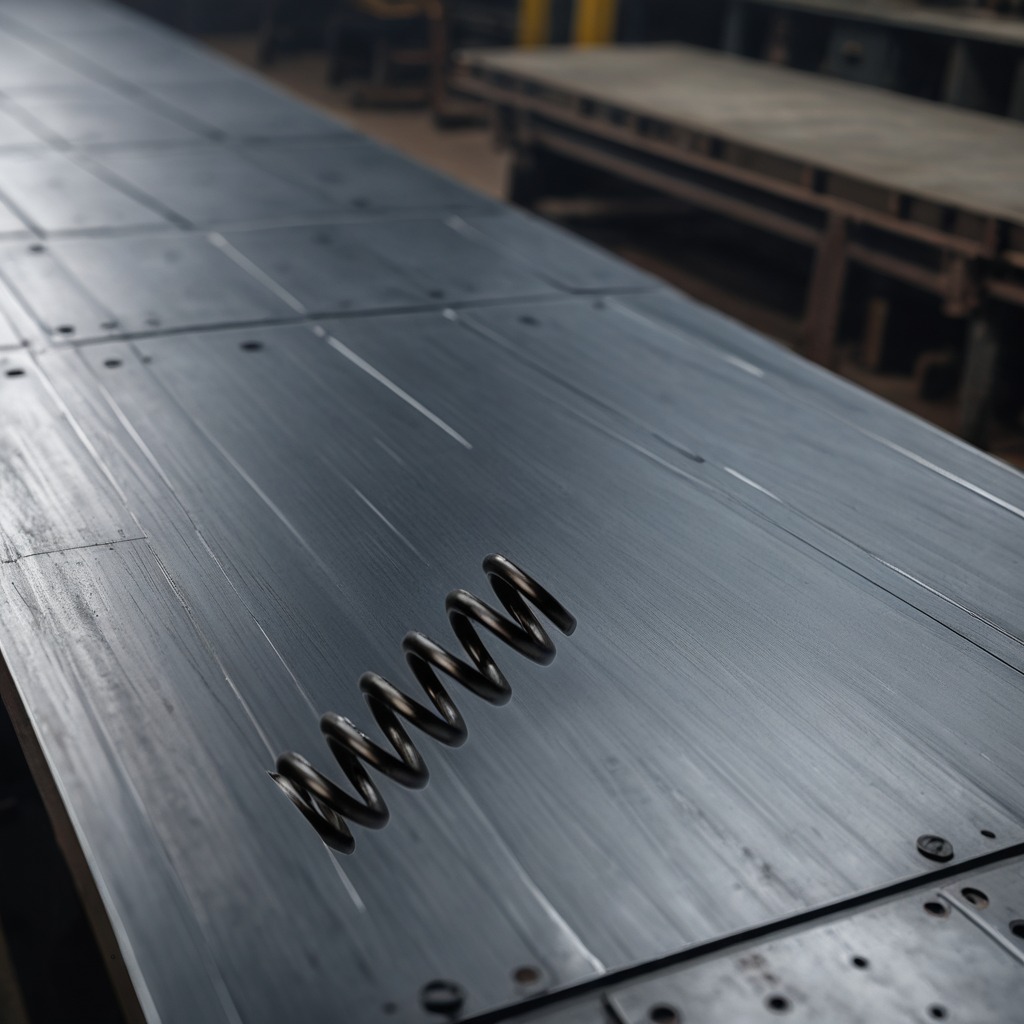
A coiled metal spring lies on the cold steel table in a mining workshop.